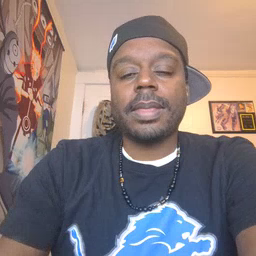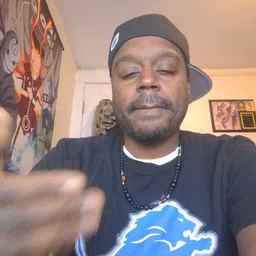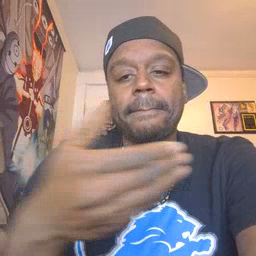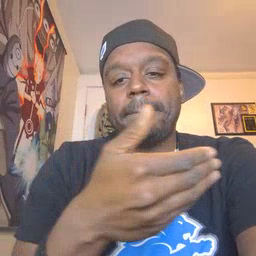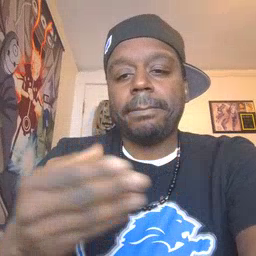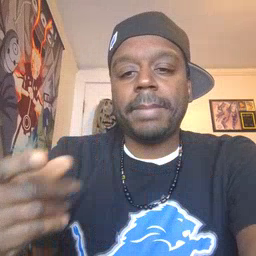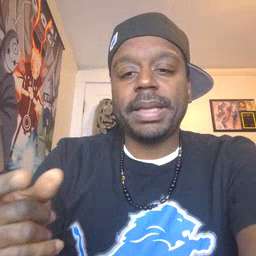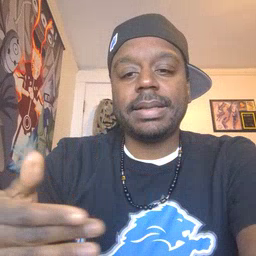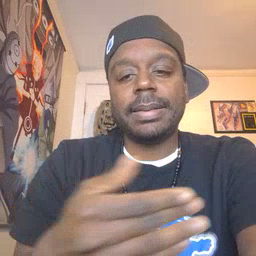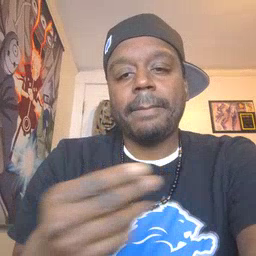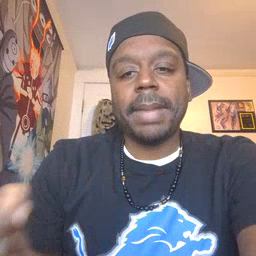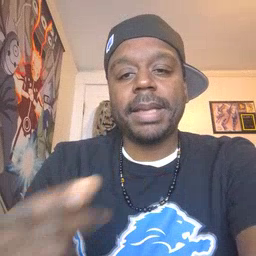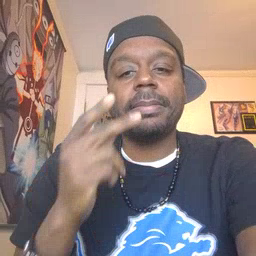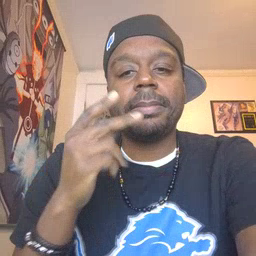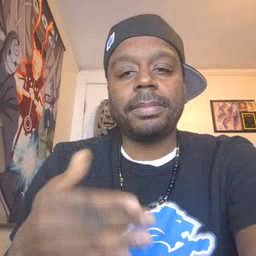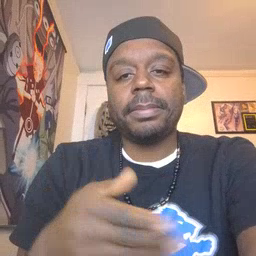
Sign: puppy